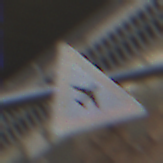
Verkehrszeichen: FlugbetriebLinks
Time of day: MorningAfternoon
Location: Outdoor (Urban)
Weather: PartlyCloudy
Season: NotSpecified
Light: Natural